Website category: movie
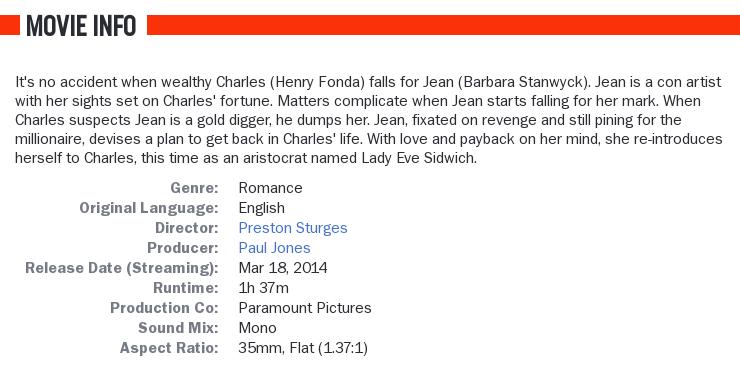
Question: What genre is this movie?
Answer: romance

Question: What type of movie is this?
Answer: romance

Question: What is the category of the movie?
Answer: romance

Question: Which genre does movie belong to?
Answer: romance

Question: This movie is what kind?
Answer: romance

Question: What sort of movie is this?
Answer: romance

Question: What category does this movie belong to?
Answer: romance

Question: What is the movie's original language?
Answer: English

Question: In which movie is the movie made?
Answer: English

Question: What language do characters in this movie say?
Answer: English

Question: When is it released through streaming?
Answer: Mar 18, 2014

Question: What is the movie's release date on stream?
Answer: Mar 18, 2014

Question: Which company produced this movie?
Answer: Paramount Pictures

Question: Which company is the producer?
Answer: Paramount Pictures

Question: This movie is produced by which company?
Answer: Paramount Pictures

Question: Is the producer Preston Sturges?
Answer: no

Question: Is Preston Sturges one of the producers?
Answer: no

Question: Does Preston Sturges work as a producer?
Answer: no

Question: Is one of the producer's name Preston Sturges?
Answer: no

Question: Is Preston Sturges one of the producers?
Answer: no

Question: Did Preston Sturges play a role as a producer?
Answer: no

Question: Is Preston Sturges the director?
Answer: yes

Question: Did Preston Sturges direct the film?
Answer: yes

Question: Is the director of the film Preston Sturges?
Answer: yes

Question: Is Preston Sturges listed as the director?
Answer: yes

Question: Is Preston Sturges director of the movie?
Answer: yes

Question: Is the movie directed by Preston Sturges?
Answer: yes

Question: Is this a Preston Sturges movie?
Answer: yes

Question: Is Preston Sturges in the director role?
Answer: yes

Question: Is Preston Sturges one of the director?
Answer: yes

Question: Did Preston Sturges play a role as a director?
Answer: yes

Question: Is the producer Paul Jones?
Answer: yes

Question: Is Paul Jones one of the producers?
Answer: yes

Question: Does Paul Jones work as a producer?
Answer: yes

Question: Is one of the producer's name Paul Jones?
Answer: yes

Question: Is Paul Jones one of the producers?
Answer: yes

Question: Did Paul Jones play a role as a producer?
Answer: yes

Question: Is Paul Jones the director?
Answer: no

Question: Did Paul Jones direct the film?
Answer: no

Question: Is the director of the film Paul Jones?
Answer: no

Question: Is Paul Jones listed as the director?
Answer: no

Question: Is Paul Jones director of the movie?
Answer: no

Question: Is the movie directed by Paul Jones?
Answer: no

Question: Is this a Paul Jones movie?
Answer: no

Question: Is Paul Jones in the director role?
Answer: no

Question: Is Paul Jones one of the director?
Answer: no

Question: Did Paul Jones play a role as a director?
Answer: no